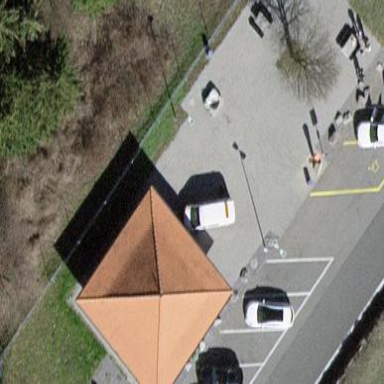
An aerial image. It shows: Building with toilets inside.